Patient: sex F, age 75
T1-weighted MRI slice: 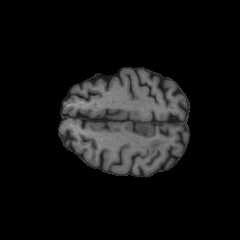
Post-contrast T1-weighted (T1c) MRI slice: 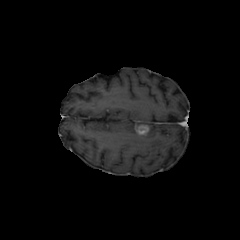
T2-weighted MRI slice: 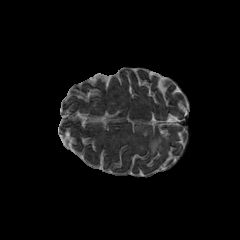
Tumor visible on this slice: yes
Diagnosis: Glioblastoma, IDH-wildtype
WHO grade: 4